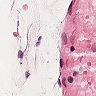
Metastatic tissue present: no